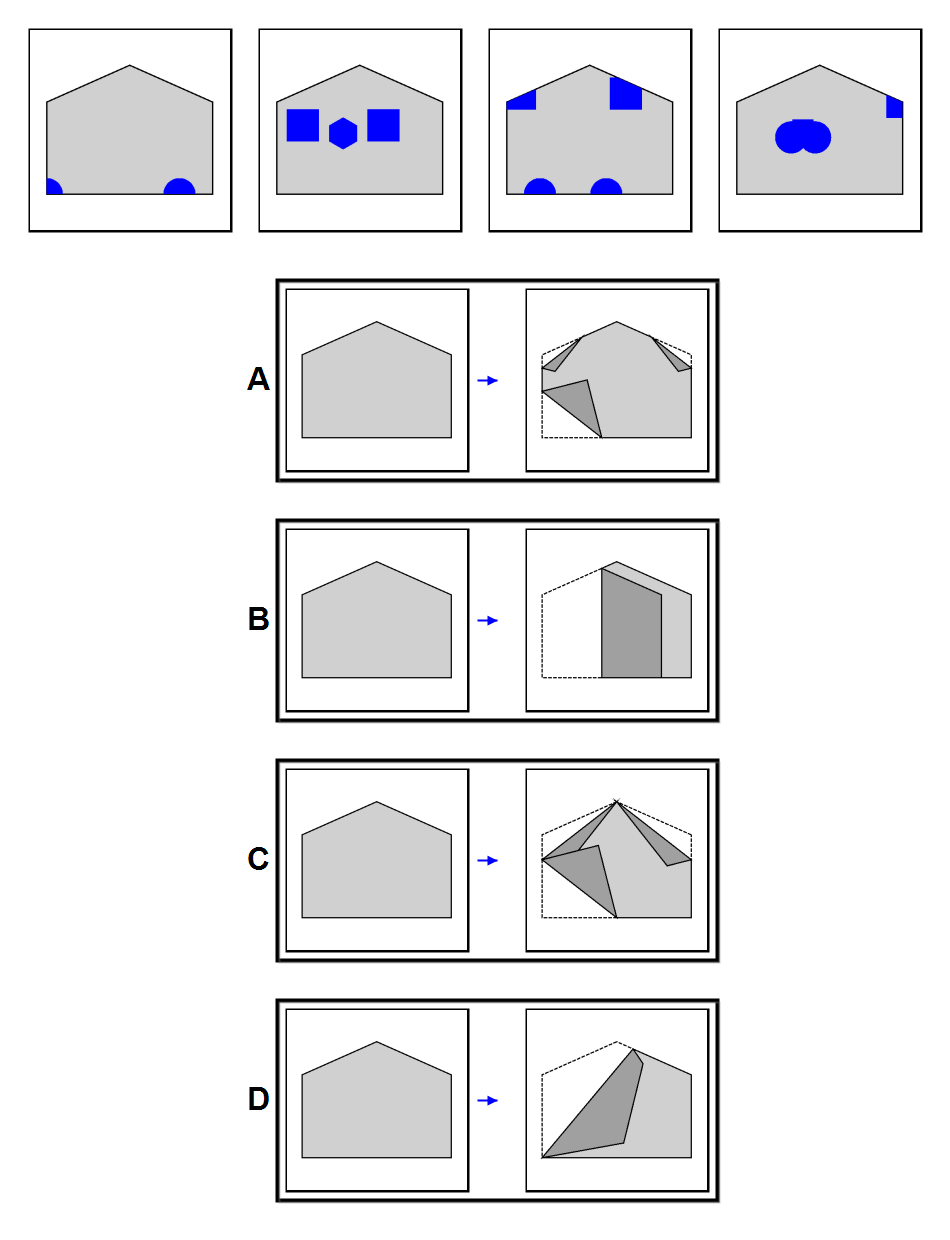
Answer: B